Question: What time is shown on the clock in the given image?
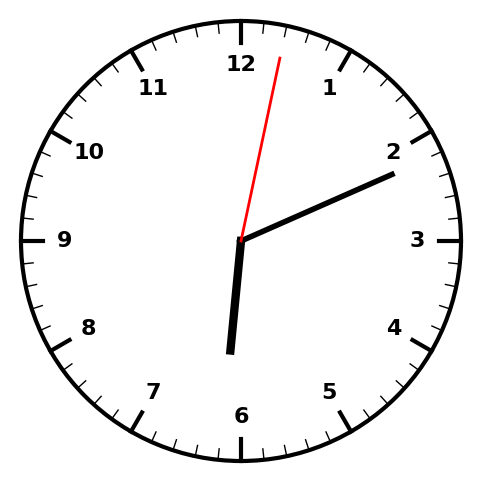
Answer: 06:11:02